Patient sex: M
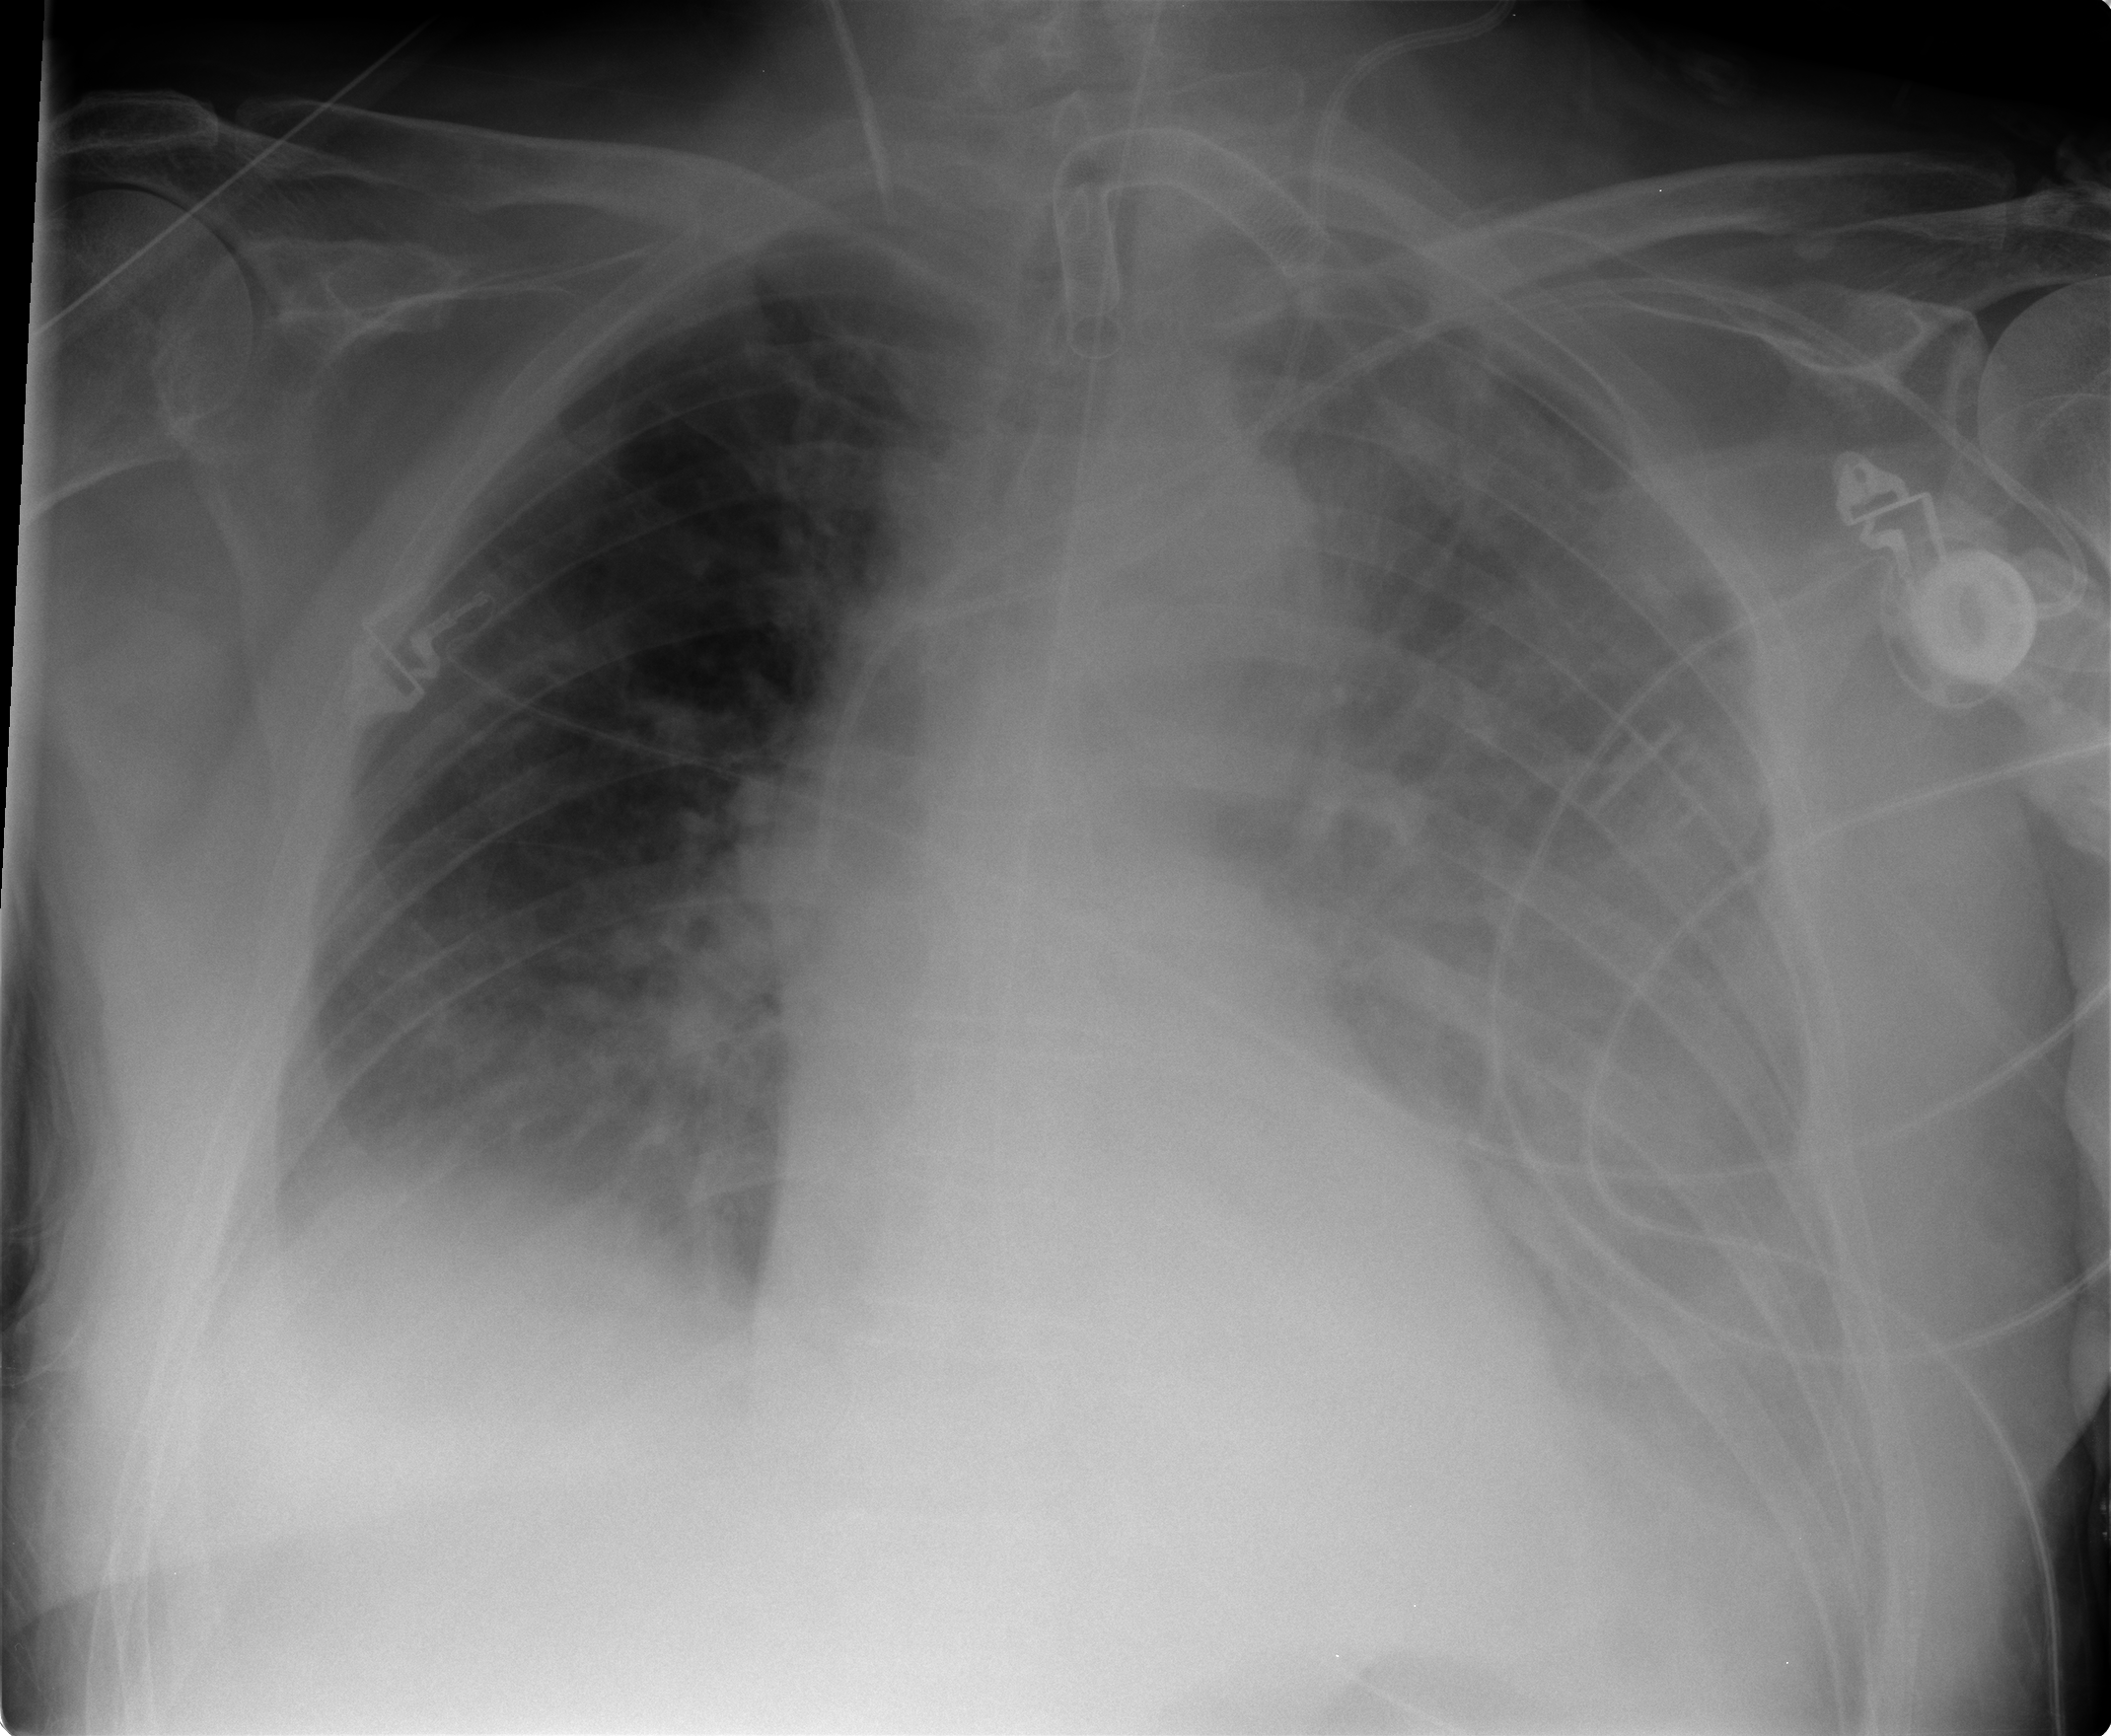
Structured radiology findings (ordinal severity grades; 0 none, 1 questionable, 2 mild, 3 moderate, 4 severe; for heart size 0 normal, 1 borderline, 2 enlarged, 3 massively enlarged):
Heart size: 0
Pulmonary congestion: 1
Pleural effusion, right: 1
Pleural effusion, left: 2
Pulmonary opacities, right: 1
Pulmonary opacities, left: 3
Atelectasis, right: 1
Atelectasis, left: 2